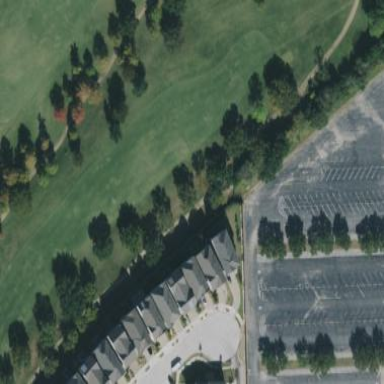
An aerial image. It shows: Golf fairway surrounded by grass.